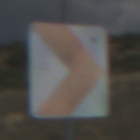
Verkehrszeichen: RichtungstafelnInKurvenKleinLinks
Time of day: Midday
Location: Outdoor (Nature)
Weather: PartlyCloudy
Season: NotSpecified
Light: Natural